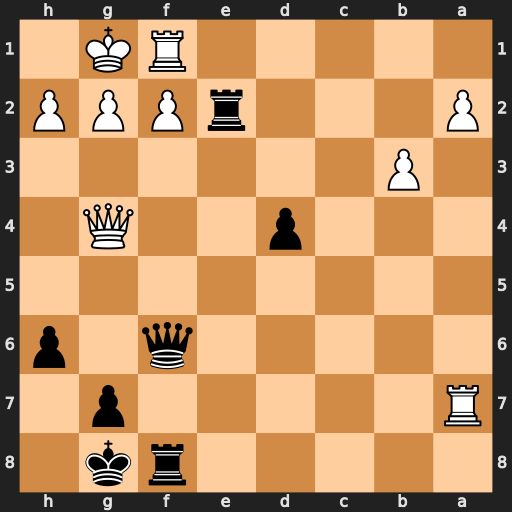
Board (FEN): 5rk1/R5p1/5q1p/8/3p2Q1/1P6/P3rPPP/5RK1
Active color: b
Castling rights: -
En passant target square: -
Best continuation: Qxf2+ Rxf2 Re1+ Rf1 Rexf1#